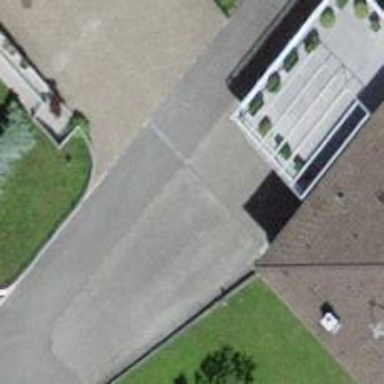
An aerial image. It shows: Alleyway designated as service road.